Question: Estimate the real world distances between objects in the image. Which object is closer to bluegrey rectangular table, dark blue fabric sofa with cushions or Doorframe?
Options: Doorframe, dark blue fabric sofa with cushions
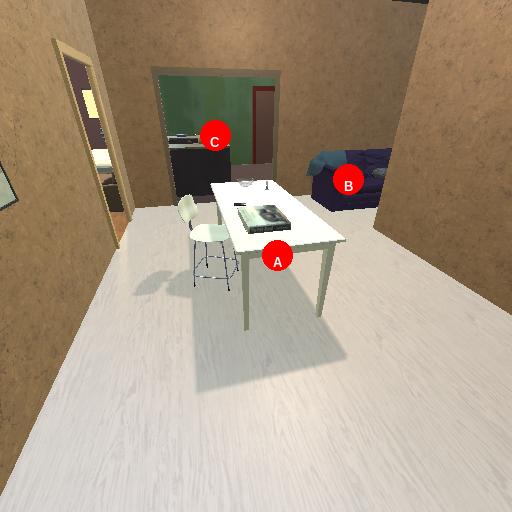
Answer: Doorframe